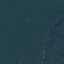
Land use / land cover: Forest